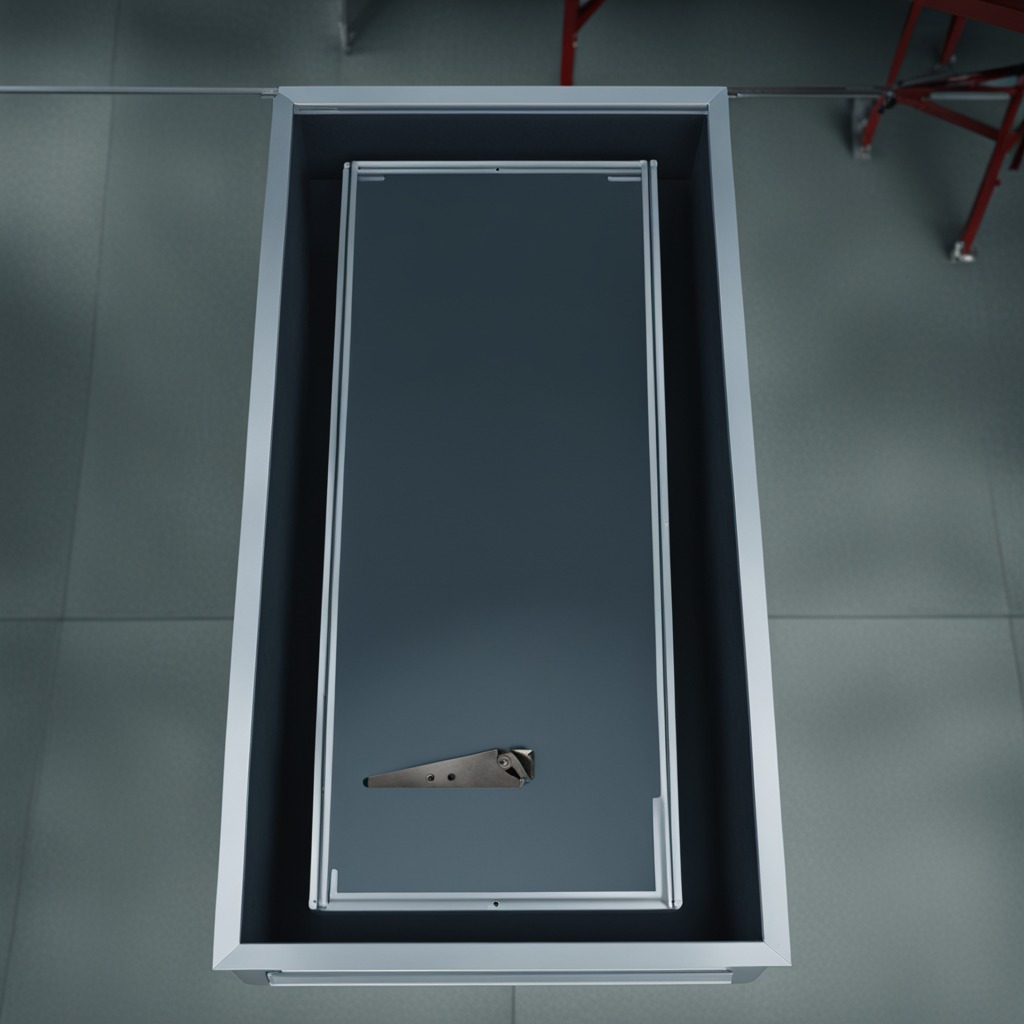
A metal saw is lying on the toolbox surface.